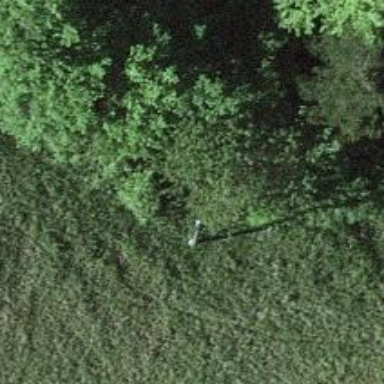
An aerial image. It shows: Utility pole in the image.